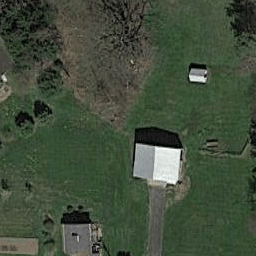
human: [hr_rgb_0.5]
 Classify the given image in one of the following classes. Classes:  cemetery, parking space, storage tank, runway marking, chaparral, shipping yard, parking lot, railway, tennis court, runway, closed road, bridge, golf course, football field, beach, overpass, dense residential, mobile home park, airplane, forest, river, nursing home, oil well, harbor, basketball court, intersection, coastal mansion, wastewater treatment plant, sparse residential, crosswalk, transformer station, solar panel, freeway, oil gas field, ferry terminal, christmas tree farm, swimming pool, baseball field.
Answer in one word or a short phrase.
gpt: sparse residential